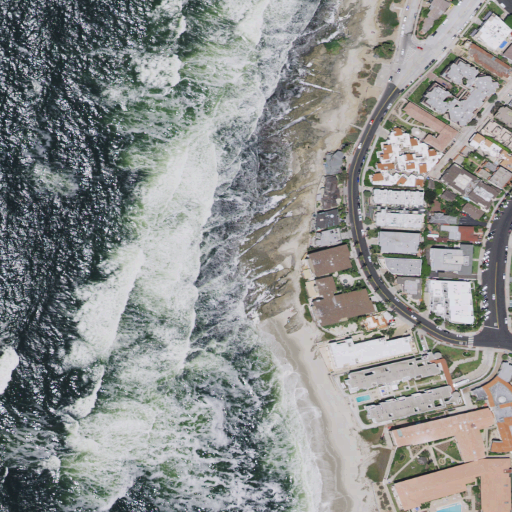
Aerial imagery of cape in California named Nicholson Point containing open water, medium intensity development, high intensity development, and low intensity development